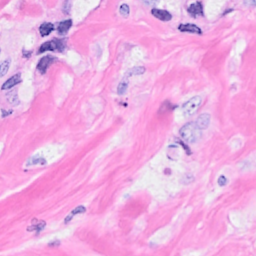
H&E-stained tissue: Breast